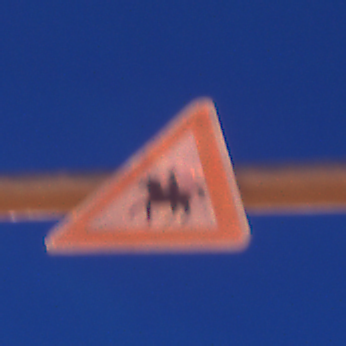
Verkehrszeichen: ReiterRechts
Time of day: Night
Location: Outdoor (Urban)
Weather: PartlyCloudy
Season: NotSpecified
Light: Artificial